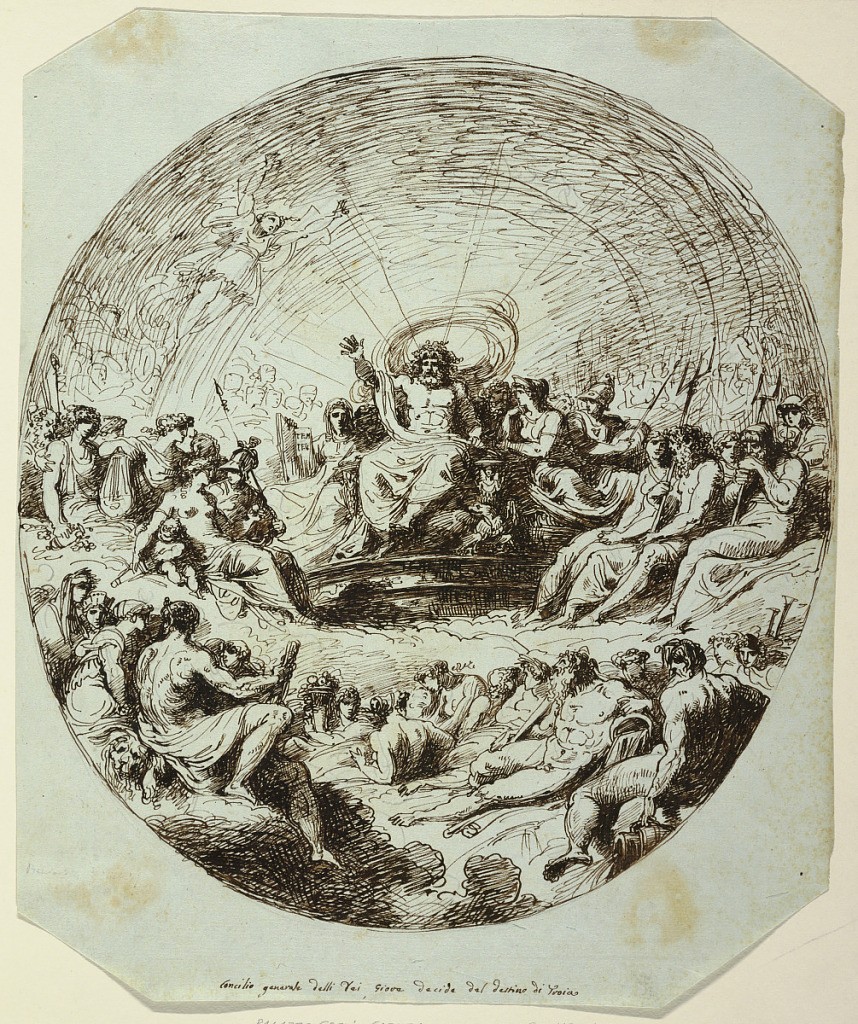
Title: Zeus Deciding on the Destiny of Troy, Palazzo Gessi, Faenza
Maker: Felice Giani, Italian, 1758–1823
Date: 1813
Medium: Pen and ink, graphite on light blue paper
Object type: Drawing
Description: Zeus upon throne in center of big assembly of gods. He raises right arm and in act of rising. Caption: Concilio generale delli dei Giove decide del destino di Troia.